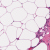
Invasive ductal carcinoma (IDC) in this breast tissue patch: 0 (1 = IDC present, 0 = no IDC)